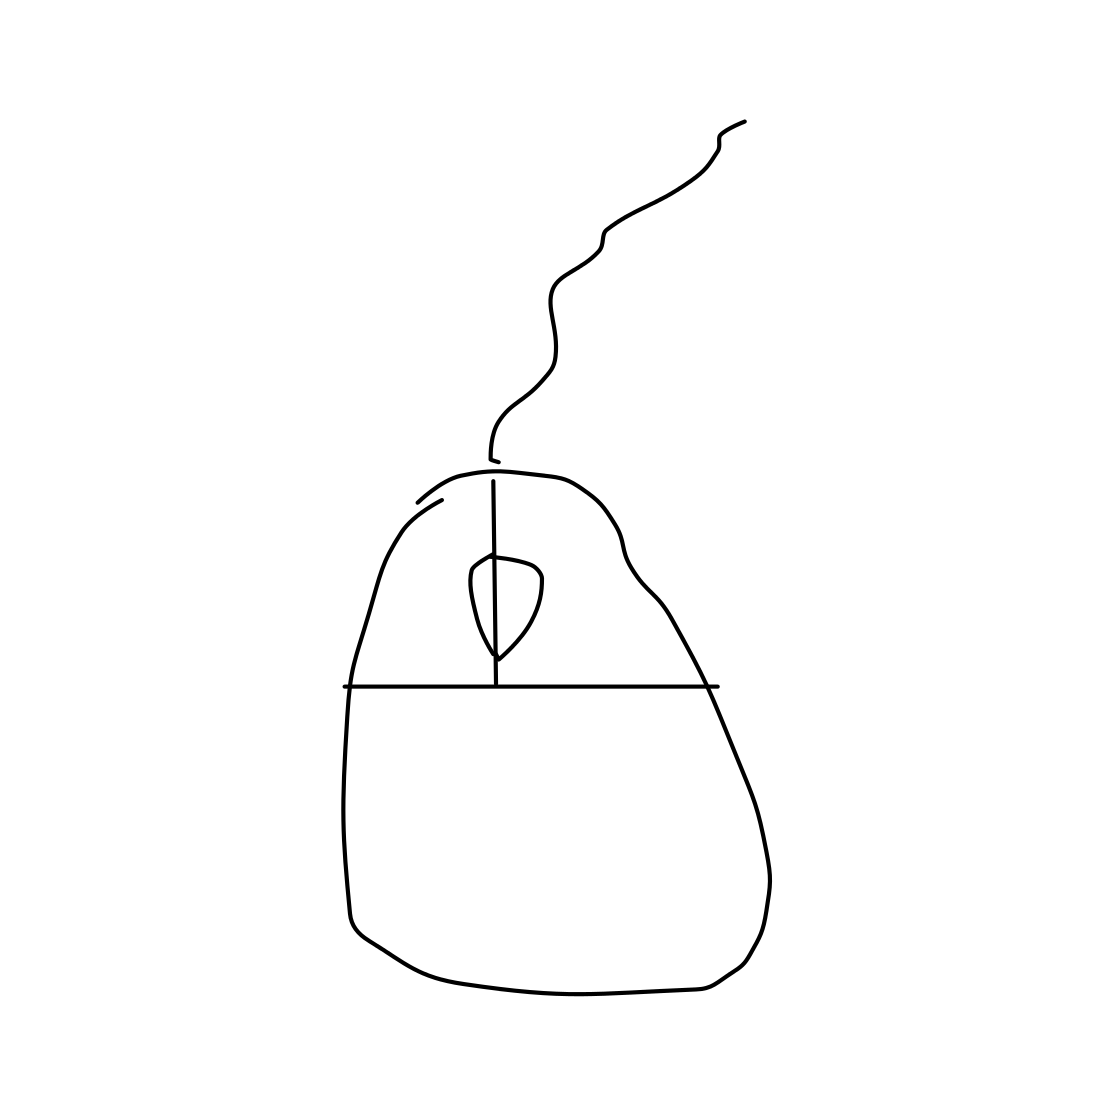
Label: computer-mouse